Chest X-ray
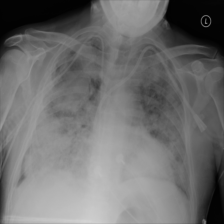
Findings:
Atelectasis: negative
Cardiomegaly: negative
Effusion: negative
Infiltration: negative
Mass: positive
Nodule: negative
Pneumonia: negative
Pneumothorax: negative
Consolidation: positive
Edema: negative
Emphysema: negative
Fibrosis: negative
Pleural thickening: negative
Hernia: negative